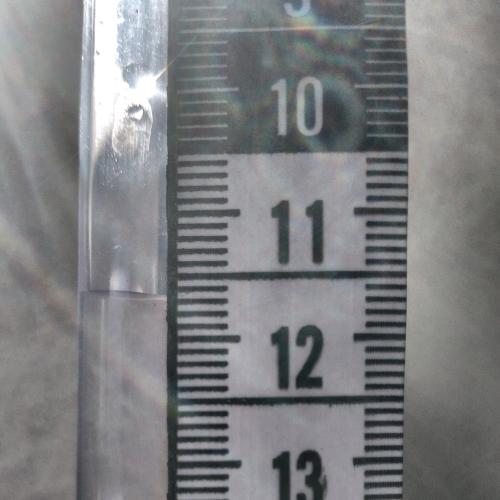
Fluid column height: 11.6 cm